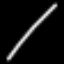
Label: line